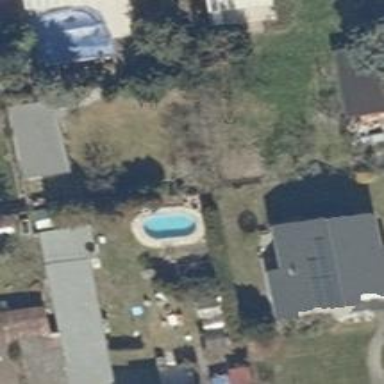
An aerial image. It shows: Swimming pool located in leisure land.